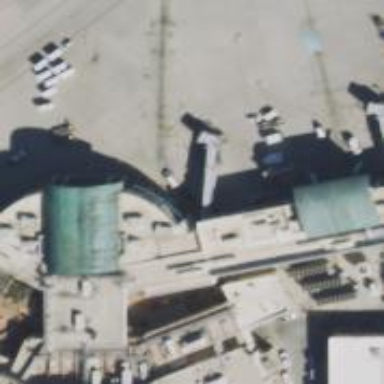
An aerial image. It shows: Airport gate.